Question: I am facing an odd issue. I am trying to use one of the <URL> gallery on my wordpress theme. I want to display category of post as a figcaption, but when I put my PHP code inside it doesn't work. When I paste the same code outside tags it works like a charm.
Note that script is doing something because if there are more than 2 cateogories it is pritning commas , however doesn't show category name.
'''
<div class="grid">
<figure class="effect-sarah">
<?php the_post_thumbnail(); ?>
<figcaption>
<h2>**Category: <span> <?php $categories=get_the_category(); $separator=", " ; $output='' ; if ($categories) { foreach ($categories as $category) { $output .='<a href="' . get_category_link($category->term_id) . '">' . $category->cat_name . '</a>' . $separator; } echo trim($output, $separator); } ?></span>**</h2>
<a href="<?php the_permalink(); ?>">View more</a>
</figcaption>
</figure>
</div>
<div class="title-excerpt">
<h3> <a href="<?php the_permalink(); ?>"><?php the_title(); ?></a> <small> <?php the_time( 'F j, Y g:i a'); ?></small></h3>
</div>
Category: <span> <?php $categories=get_the_category(); $separator=", " ; $output='' ; if ($categories) { foreach ($categories as $category) { $output .='<a href="' . get_category_link($category->term_id) . '">' . $category->cat_name . '</a>' . $separator; } echo trim($output, $separator); } ?></span>
<a href="<?php the_permalink(); ?>">View more</a>
'''

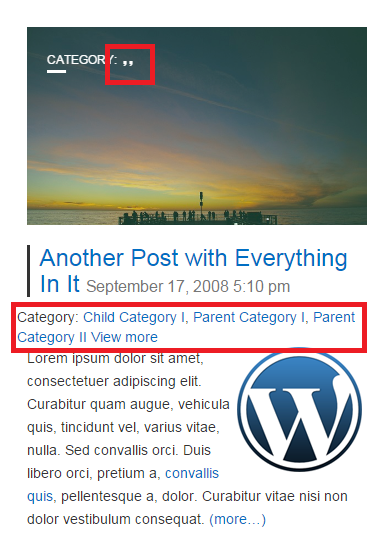
Answer: So, your PHP is working wonderfully. You can confirm that by inspecting the page and seeing this html:

The problem is the CSS. Specifically, there is a lot of CSS around the 'figure' and 'figcaption' elements, and their descendant 'a' tags. The very clue (and I believe there's several problems) is this little bit of CSS:

This makes the link indent 200% (e.g. double the tabs), sets its font-size to 0 (e.g. so small it can't be seen), as well as its opacity to 0 (e.g. even if it was bigger, it'd be completely transparent).
I know this doesn't "answer" your question per se, but it does clarify that your PHP is not the problem!